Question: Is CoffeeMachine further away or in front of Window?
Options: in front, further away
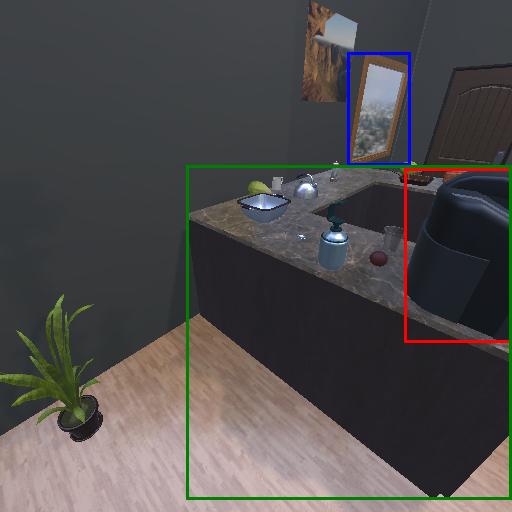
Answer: in front